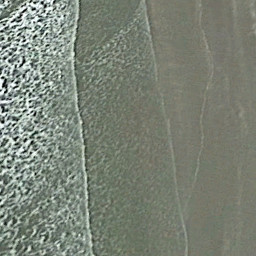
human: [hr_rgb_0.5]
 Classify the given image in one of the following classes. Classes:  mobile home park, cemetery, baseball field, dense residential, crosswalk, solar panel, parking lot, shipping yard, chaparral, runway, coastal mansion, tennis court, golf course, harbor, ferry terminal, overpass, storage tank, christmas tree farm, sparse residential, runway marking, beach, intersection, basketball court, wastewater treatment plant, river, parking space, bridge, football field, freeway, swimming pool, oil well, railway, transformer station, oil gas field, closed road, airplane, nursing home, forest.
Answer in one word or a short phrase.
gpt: beach